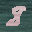
Label: 8